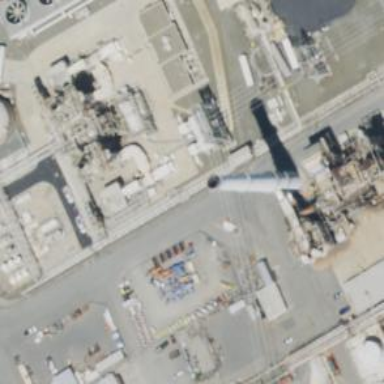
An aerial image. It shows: Gas turbine generator powered by gas.